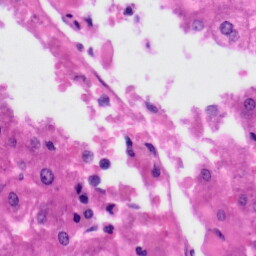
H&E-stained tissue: Liver